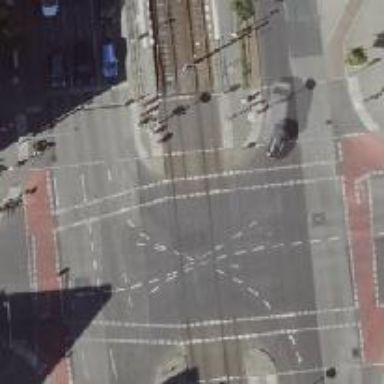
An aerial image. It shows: Asphalt cycleway with crossing controlled by traffic signals.